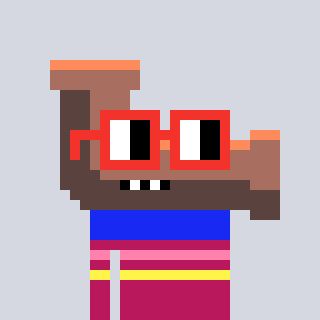
a pixel art character with square red glasses, a pipe-shaped head and a darkpink-colored body on a cool background